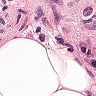
Metastatic tissue present: yes